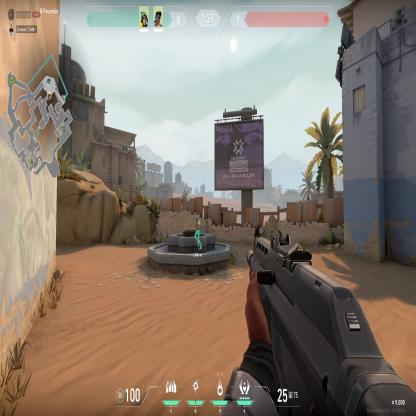
Label: teammate